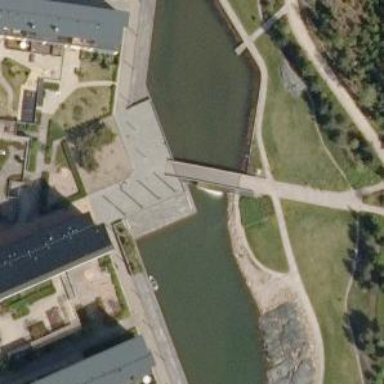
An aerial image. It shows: Bridge over canal.